Interaction volume radius: 5 \u00c5
Interaction volume height: 20 \u00c5
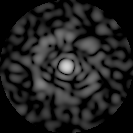
Disorder parameter: 0.7386